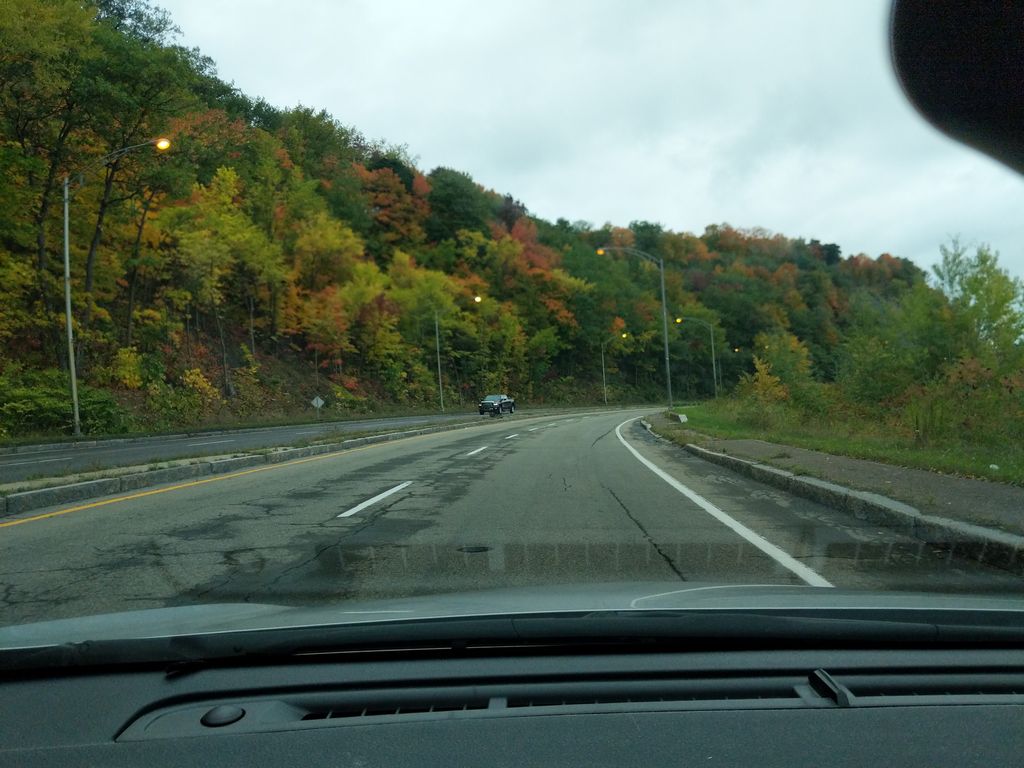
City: quebec_city